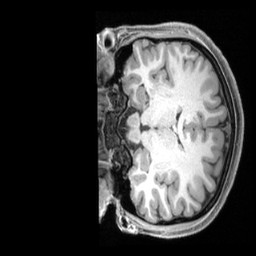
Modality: T1w
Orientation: coronal
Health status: healthy
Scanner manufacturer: siemens
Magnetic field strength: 3 T
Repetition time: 2.4 s
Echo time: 0.00201 s